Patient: sex M, age 42
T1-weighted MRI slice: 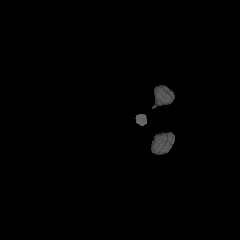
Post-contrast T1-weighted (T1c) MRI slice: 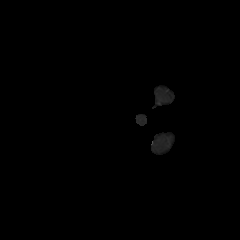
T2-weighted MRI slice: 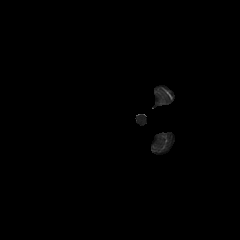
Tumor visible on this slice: no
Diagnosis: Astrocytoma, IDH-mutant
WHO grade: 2